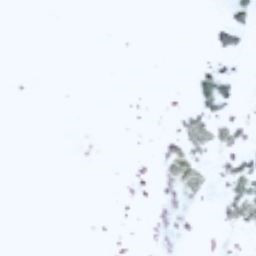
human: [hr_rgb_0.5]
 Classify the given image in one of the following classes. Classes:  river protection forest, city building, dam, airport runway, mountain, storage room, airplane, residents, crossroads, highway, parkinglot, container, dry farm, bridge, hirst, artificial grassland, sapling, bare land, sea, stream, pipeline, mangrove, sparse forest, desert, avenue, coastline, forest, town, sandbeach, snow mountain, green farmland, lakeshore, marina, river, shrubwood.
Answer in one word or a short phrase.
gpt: snow mountain